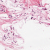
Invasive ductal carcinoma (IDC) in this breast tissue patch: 0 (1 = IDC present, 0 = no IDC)